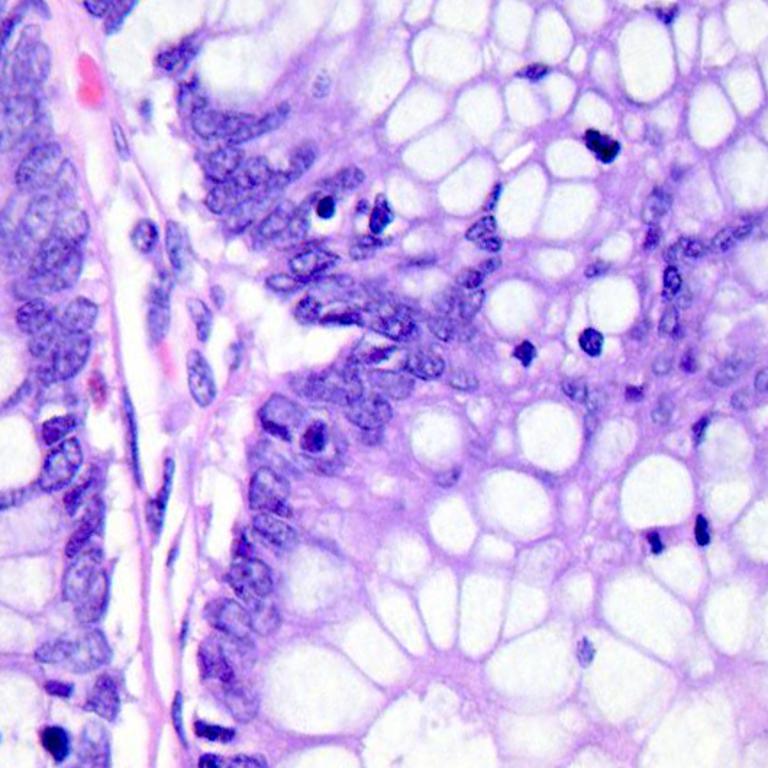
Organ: colon
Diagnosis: benign